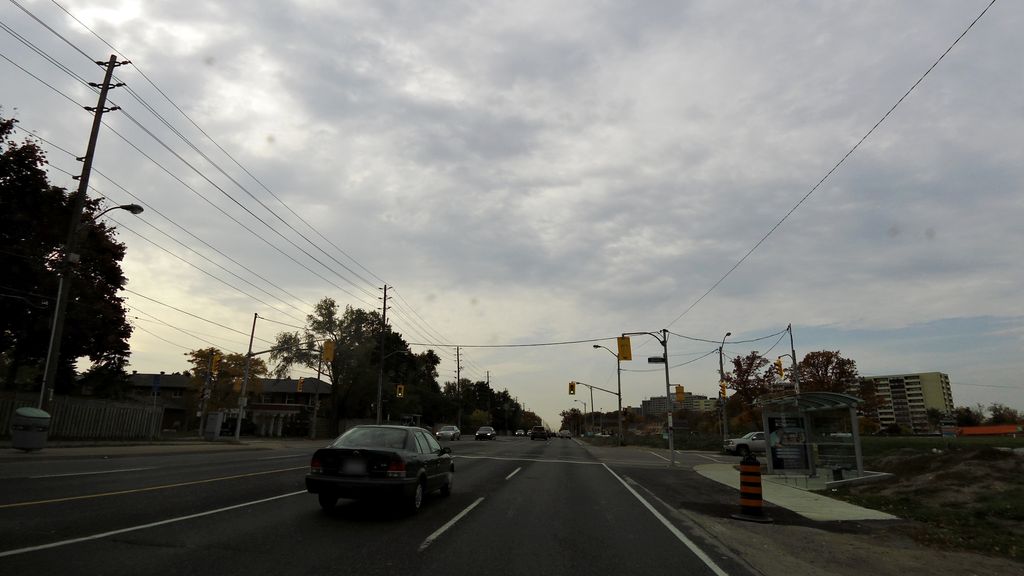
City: toronto